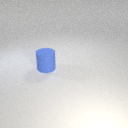
large blue rubber cylinder